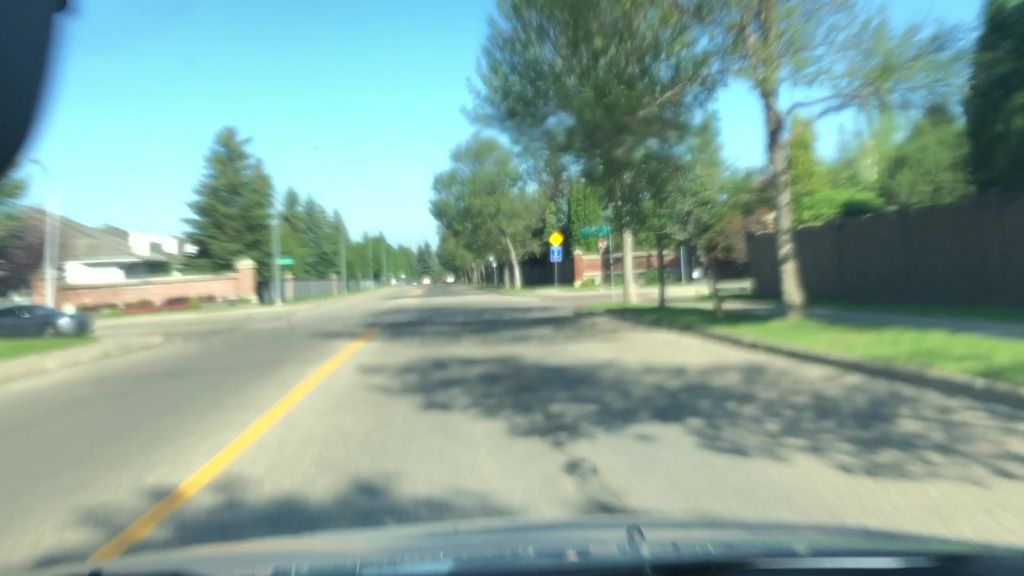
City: edmonton